Question: Getting an error in SQL Server 2000 Enterprise manager - Please see in the attached screenshot!
Kindly help how to overcome the issue

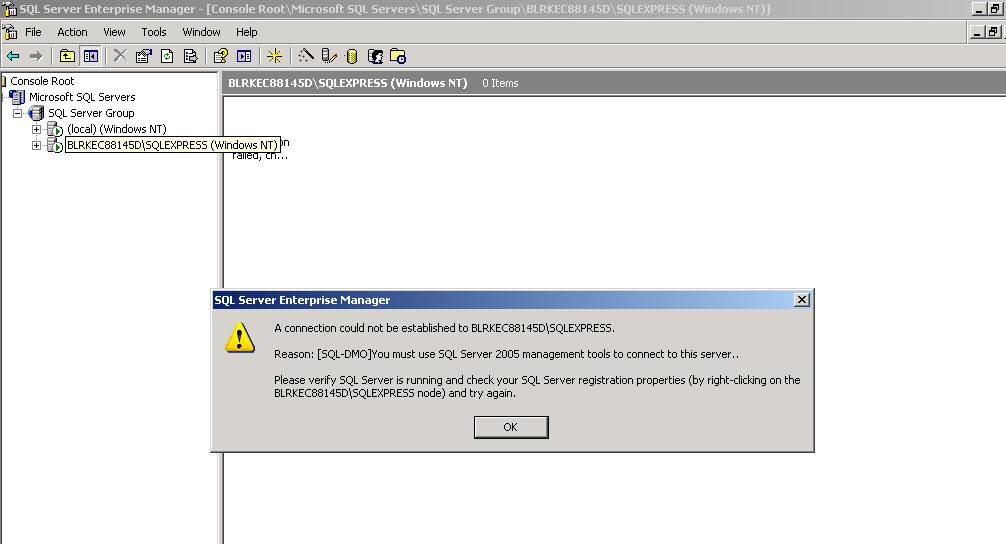
Answer: You have to install the <URL>.The file is called SQLServer2005_BCxxx.msi